Question: Is it possible to replace the ancient looking computer + disk image that msiexec displays during install using WiX 3.5? If so how?

I'm not currently using using WixUI. I am open to using it, as long as I can get just a plain, zero-click installation experience.
I've tried all of the WixVariables suggested on this page: <URL> but no luck. Thanks for any help.
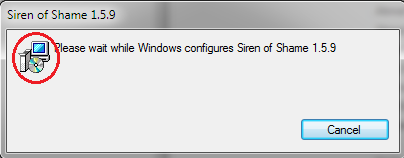
Answer: No, you can't change it.
This icon comes from 'msiexec.exe', which is the Windows Installer service.
Changing the icon in this system dialog as well as <URL> is not supported.